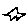
Label: star